Interaction volume radius: 10 \u00c5
Interaction volume height: 20 \u00c5
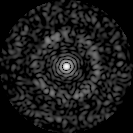
Disorder parameter: 0.8357